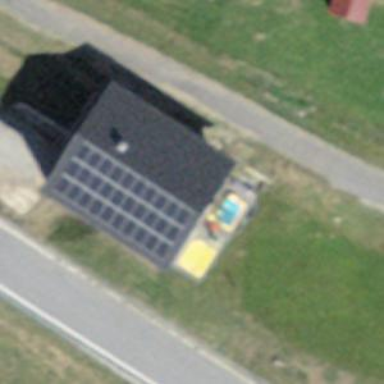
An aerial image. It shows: Solar power generator using photovoltaic method with solar photovoltaic panel types.